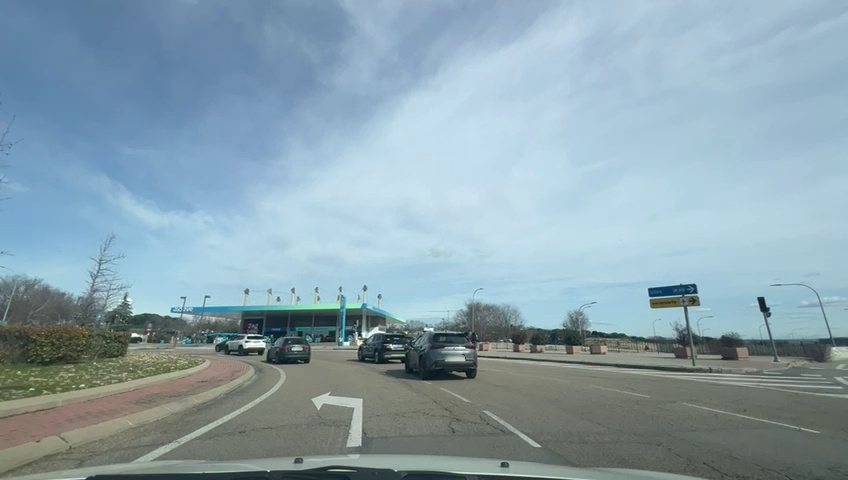
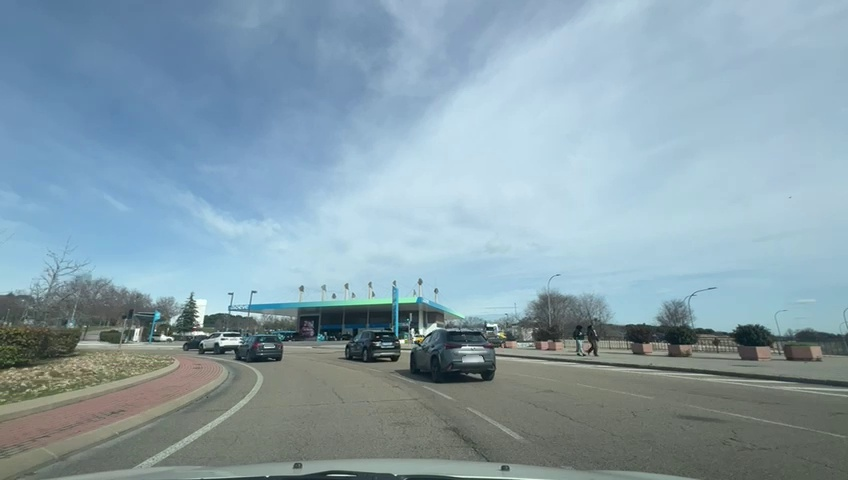
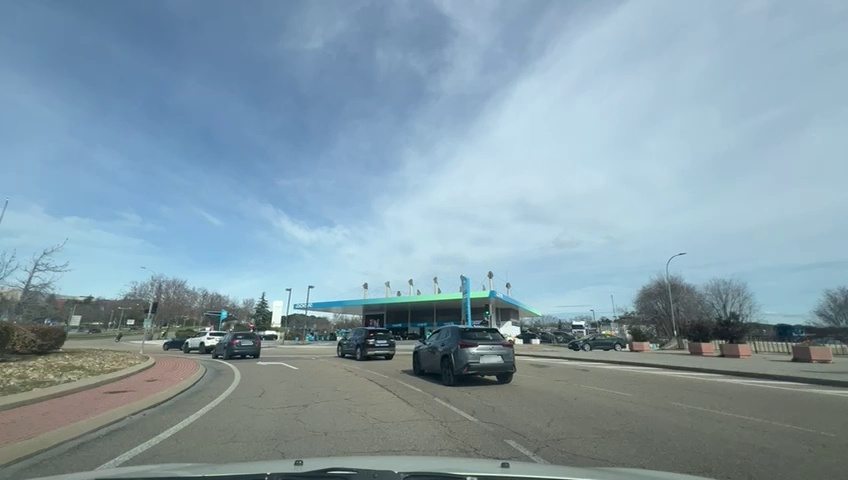
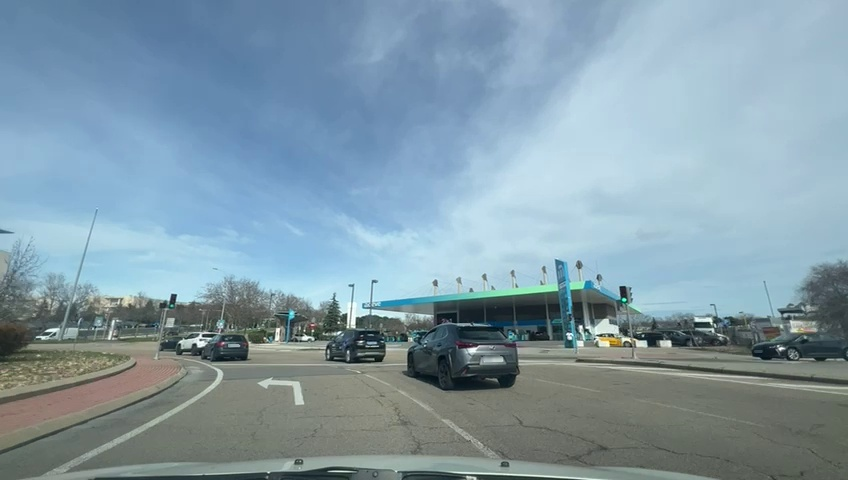
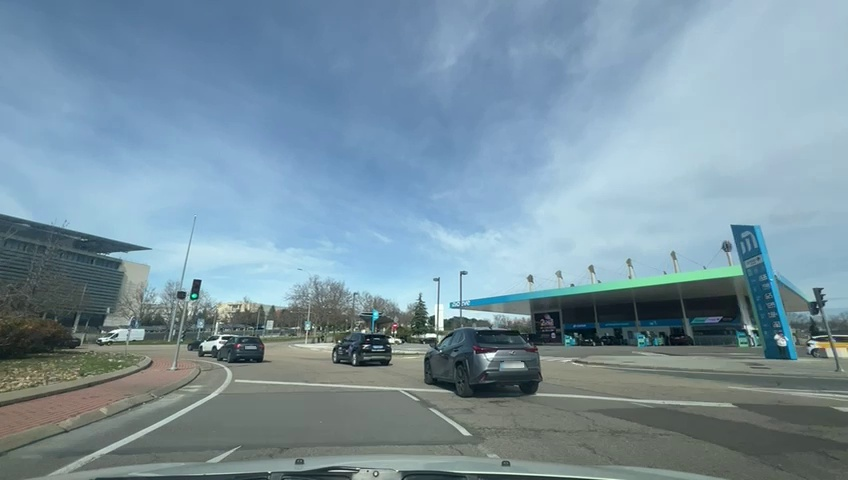
Situation: Roundabout
Question: Is the ego vehicle currently inside a roundabout?
Answer: Yes
Reasoning: The ego vehicle is traveling within a circular roadway surrounding a central island.

Situation: Roundabout
Question: Is a roundabout visible ahead in the ego direction?
Answer: No
Reasoning: Ego is already inside the roundabout in the left lane

Situation: Roundabout
Question: Is the ego vehicle stationary while another vehicle crosses its path within the roundabout?
Answer: No
Reasoning: Ego is driving in left lane of the roundabout with some cars ahead in parallel of the ego